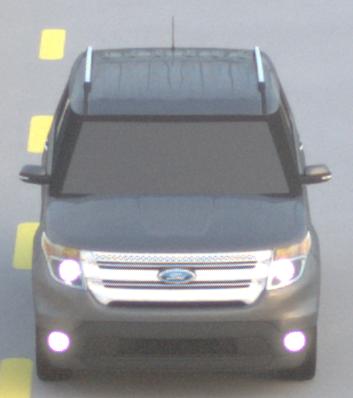
Make: Ford
Model: Explorer
Detailed model: Gen. 5
Model produced from: 2010
Model produced until: 2019
Doors: 5
Color: gray
Road condition: dry road
Daytime: sunrise or sunset
Contrast: low contrast